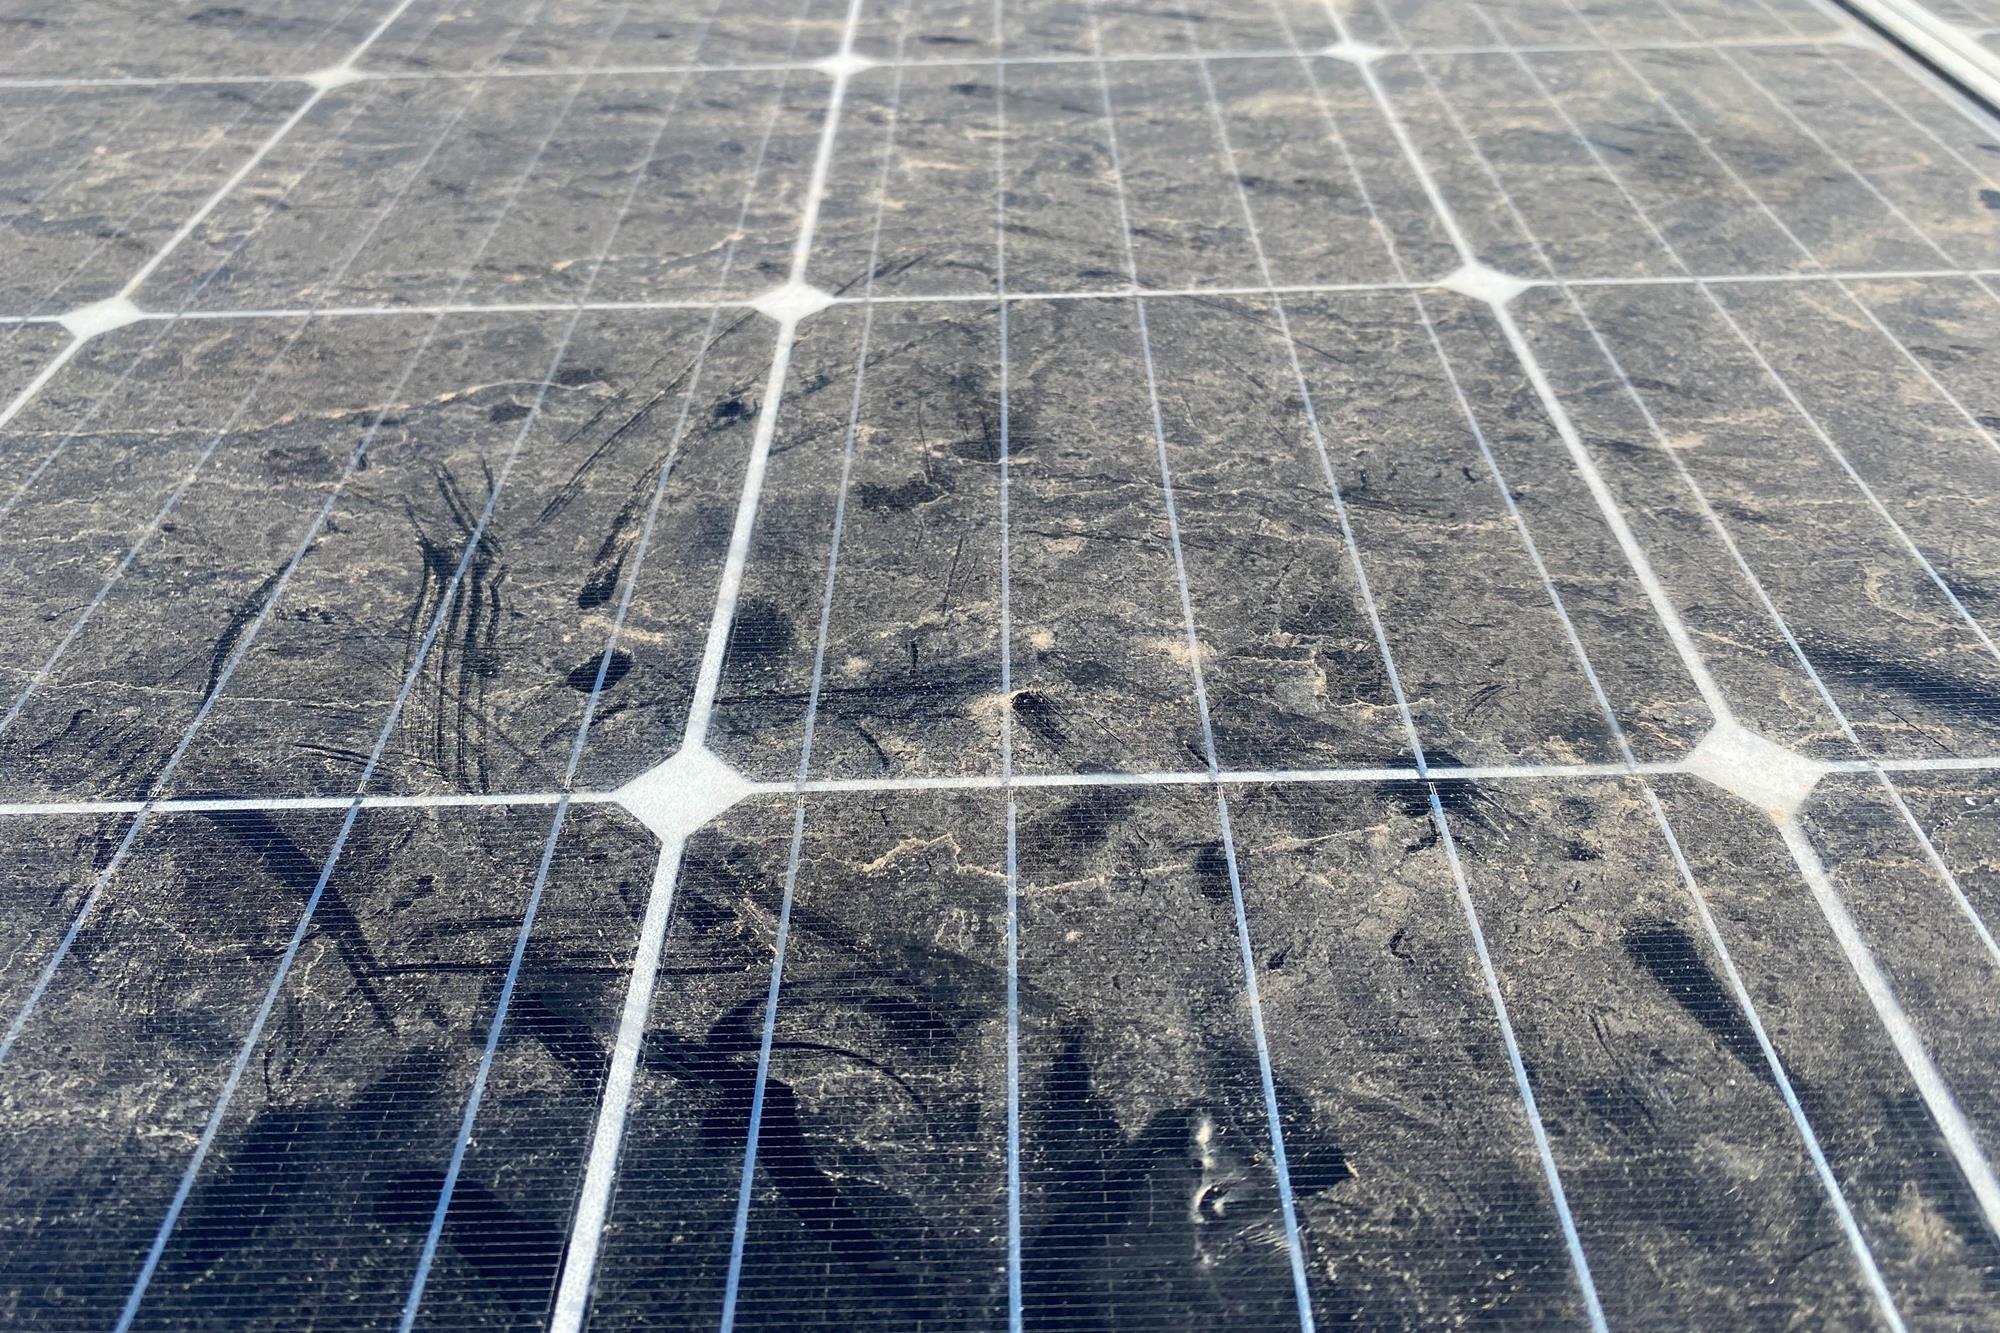
Label: Dusty